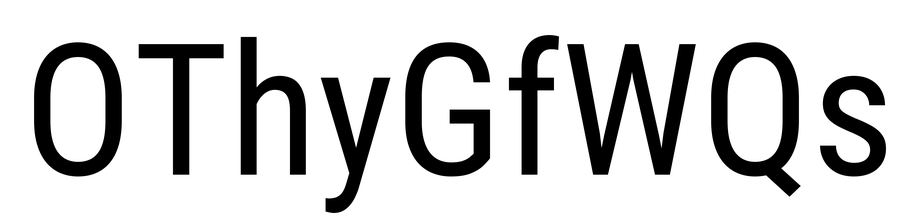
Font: Roboto_Condensed_Regular